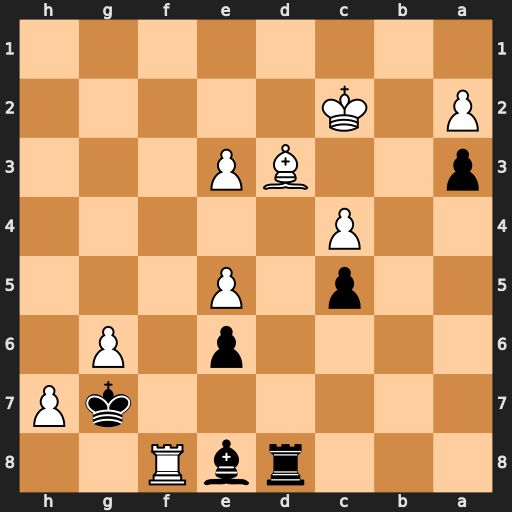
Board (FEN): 3rbR2/6kP/4p1P1/2p1P3/2P5/p2BP3/P1K5/8
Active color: b
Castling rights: -
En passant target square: -
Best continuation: Ba4+ Kd2 Rxf8